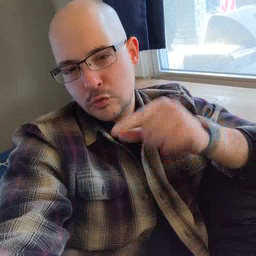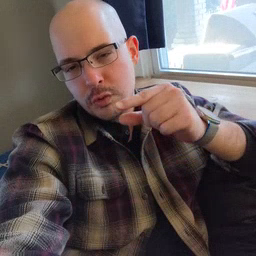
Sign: green